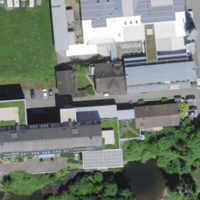
EUNIS habitat code: 54
Species observed at this site:
Veronica filiformis